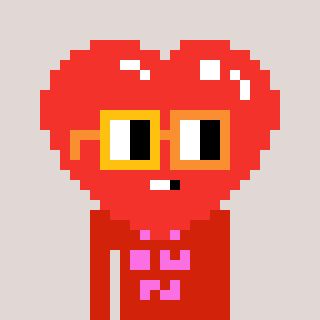
a pixel art character with square yellow and orange glasses, a heart-shaped head and a red-colored body on a warm background